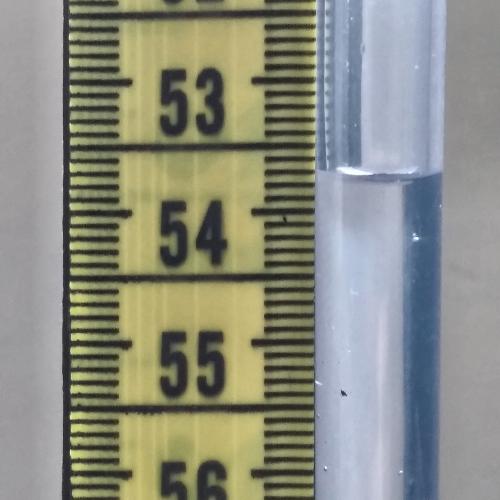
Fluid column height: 53.7 cm